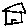
Label: house